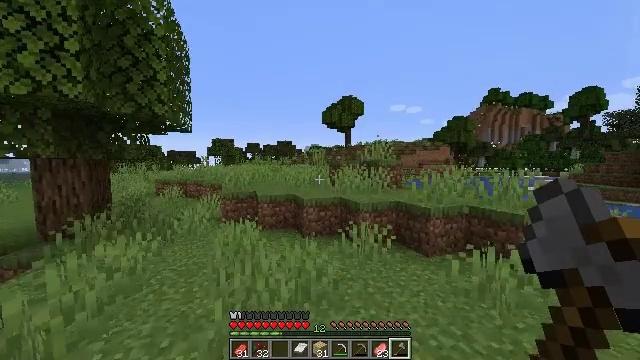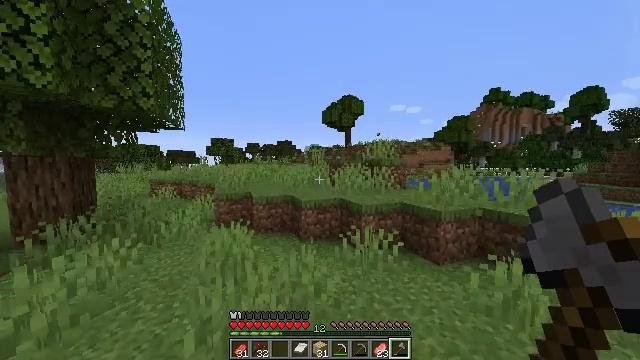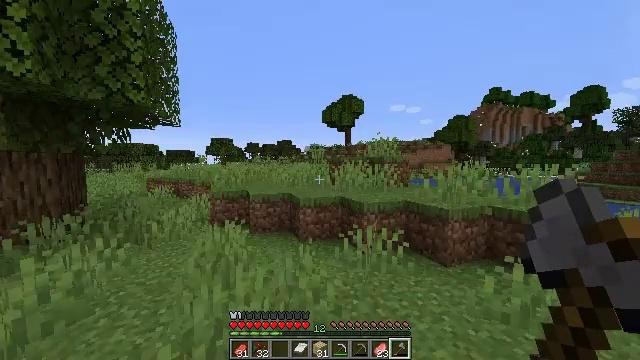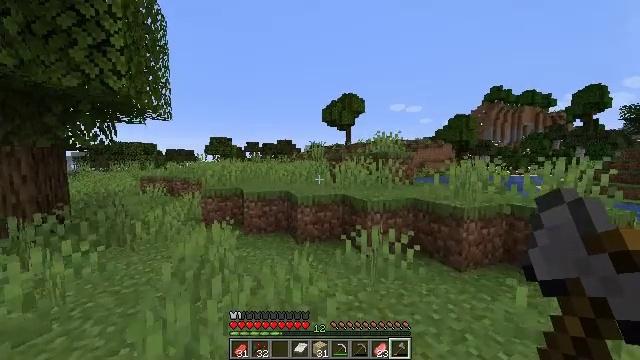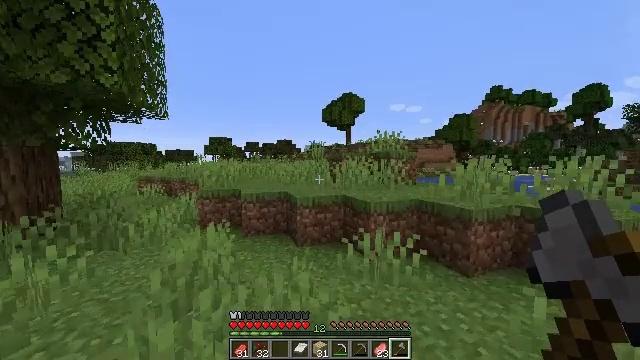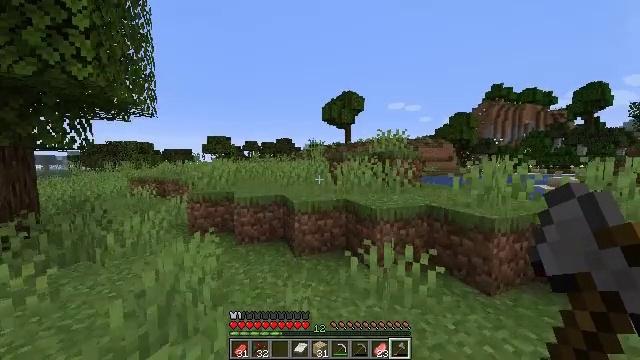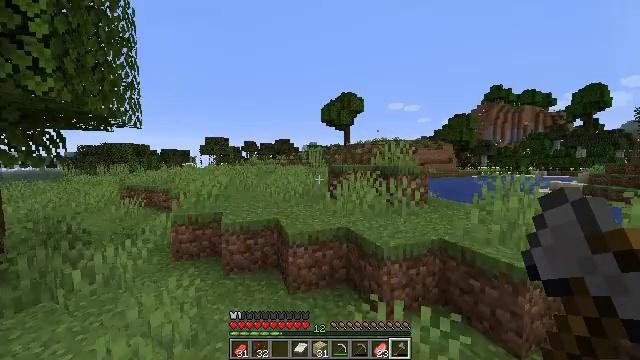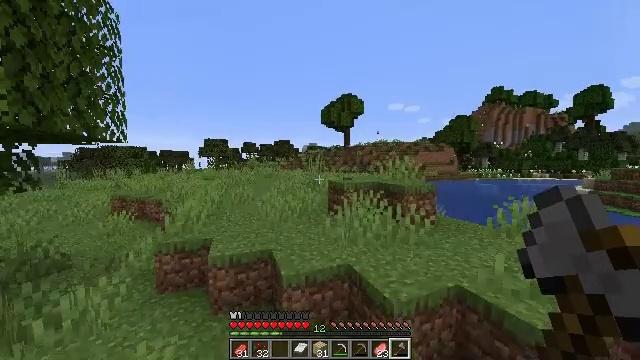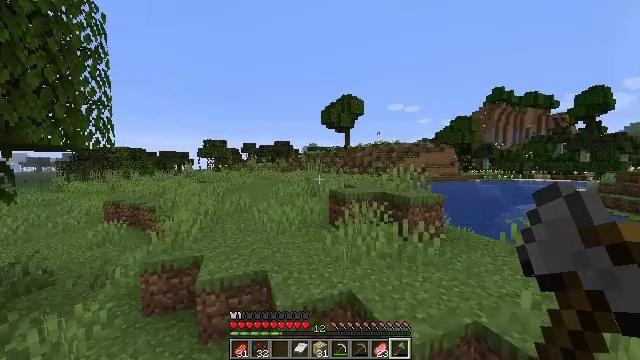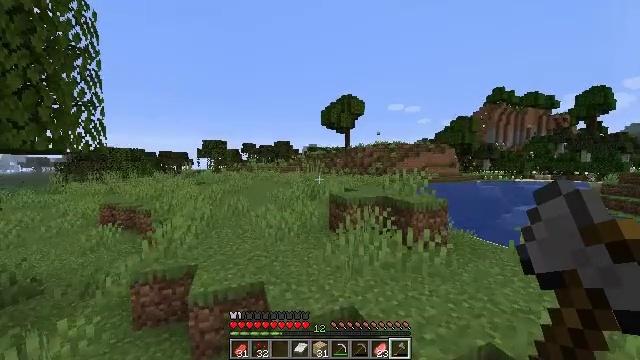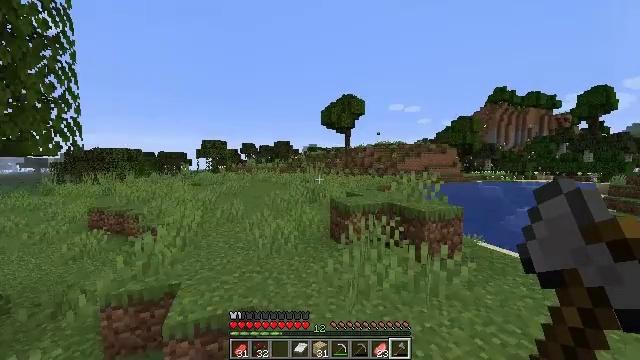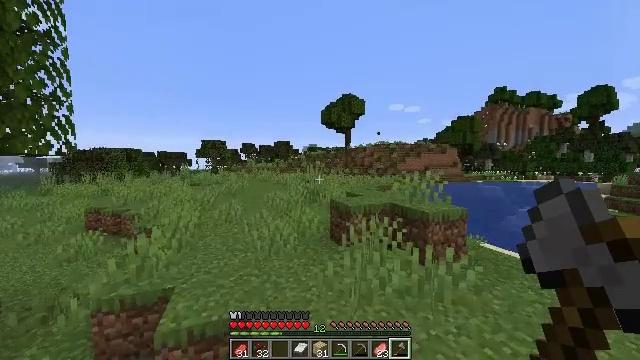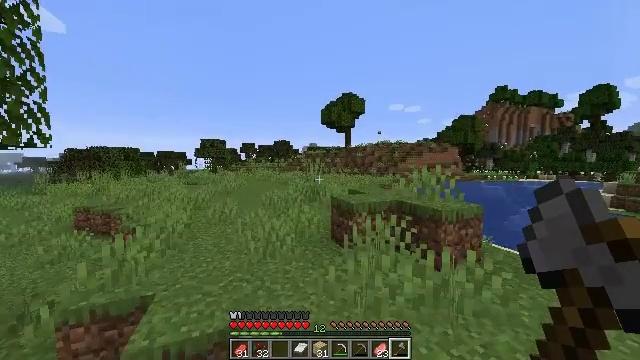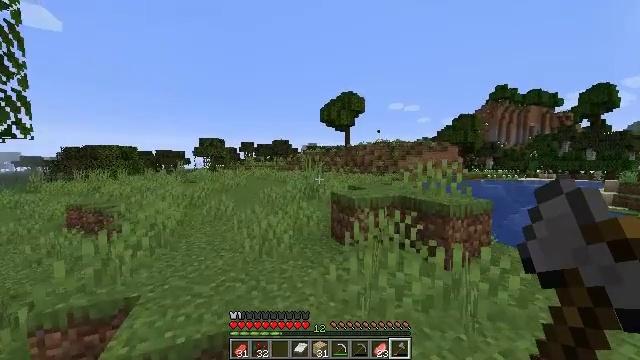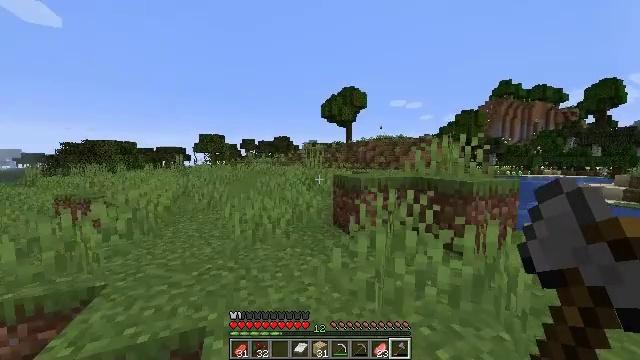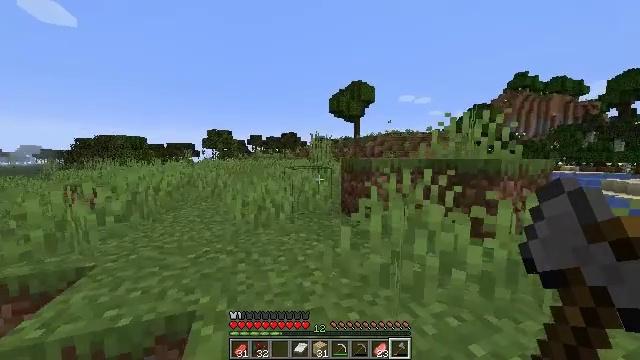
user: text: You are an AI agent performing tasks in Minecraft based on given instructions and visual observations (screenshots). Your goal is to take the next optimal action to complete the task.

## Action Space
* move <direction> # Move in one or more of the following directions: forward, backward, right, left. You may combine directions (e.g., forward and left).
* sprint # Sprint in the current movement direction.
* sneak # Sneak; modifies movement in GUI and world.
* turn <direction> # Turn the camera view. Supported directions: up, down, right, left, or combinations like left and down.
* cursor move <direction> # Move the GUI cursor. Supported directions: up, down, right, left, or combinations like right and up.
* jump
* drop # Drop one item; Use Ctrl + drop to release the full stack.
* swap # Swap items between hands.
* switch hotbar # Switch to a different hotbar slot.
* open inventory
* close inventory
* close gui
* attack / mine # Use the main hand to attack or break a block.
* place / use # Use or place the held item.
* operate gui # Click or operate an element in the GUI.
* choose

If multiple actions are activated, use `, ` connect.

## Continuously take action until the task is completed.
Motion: motion action
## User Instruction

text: Collect the pink tulip.
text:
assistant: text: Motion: move forward, jump
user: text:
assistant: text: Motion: move forward, jump
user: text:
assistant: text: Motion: move forward, jump
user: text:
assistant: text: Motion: move forward, sprint, jump
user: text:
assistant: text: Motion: move forward, sprint, jump
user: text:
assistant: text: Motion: move forward, sprint, jump
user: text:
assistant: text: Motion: move forward, sprint, jump
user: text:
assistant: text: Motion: move forward, jump
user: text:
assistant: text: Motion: move forward, jump
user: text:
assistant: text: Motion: move forward, jump
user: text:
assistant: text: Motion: move forward, jump
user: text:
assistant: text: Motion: move forward, jump
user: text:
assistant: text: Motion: move forward, jump
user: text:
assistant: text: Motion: move forward, jump
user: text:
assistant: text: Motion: move forward, sprint, turn left, jump
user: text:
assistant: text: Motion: move forward, sprint, turn left, jump
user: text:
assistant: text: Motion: move forward, sprint, turn left, jump
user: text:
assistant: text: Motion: move forward, sprint, jump
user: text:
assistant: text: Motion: move forward, jump
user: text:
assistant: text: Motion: move forward, jump
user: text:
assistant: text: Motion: move forward, jump
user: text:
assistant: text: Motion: move forward, jump
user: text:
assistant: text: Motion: move forward, jump
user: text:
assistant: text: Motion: move forward, jump
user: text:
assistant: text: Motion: move forward, sprint, jump
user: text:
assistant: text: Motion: move forward, sprint, jump
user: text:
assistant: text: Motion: move forward, sprint, jump
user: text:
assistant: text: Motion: move forward, sprint, jump
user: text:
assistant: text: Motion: move forward, sprint, jump
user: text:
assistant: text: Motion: move forward, jump